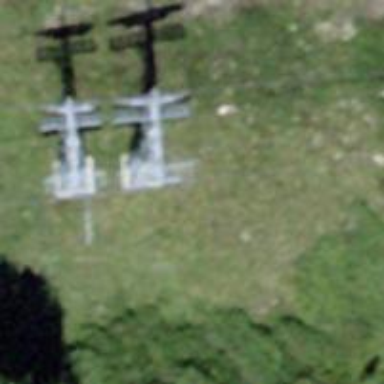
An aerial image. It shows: Pylon used for aerialway.